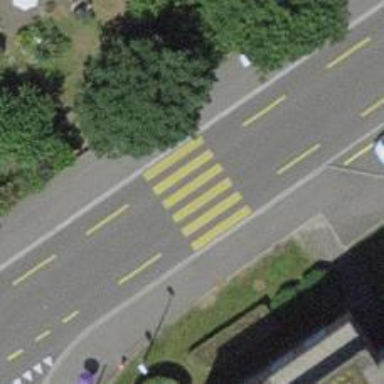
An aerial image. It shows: Marked road crossing.